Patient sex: F
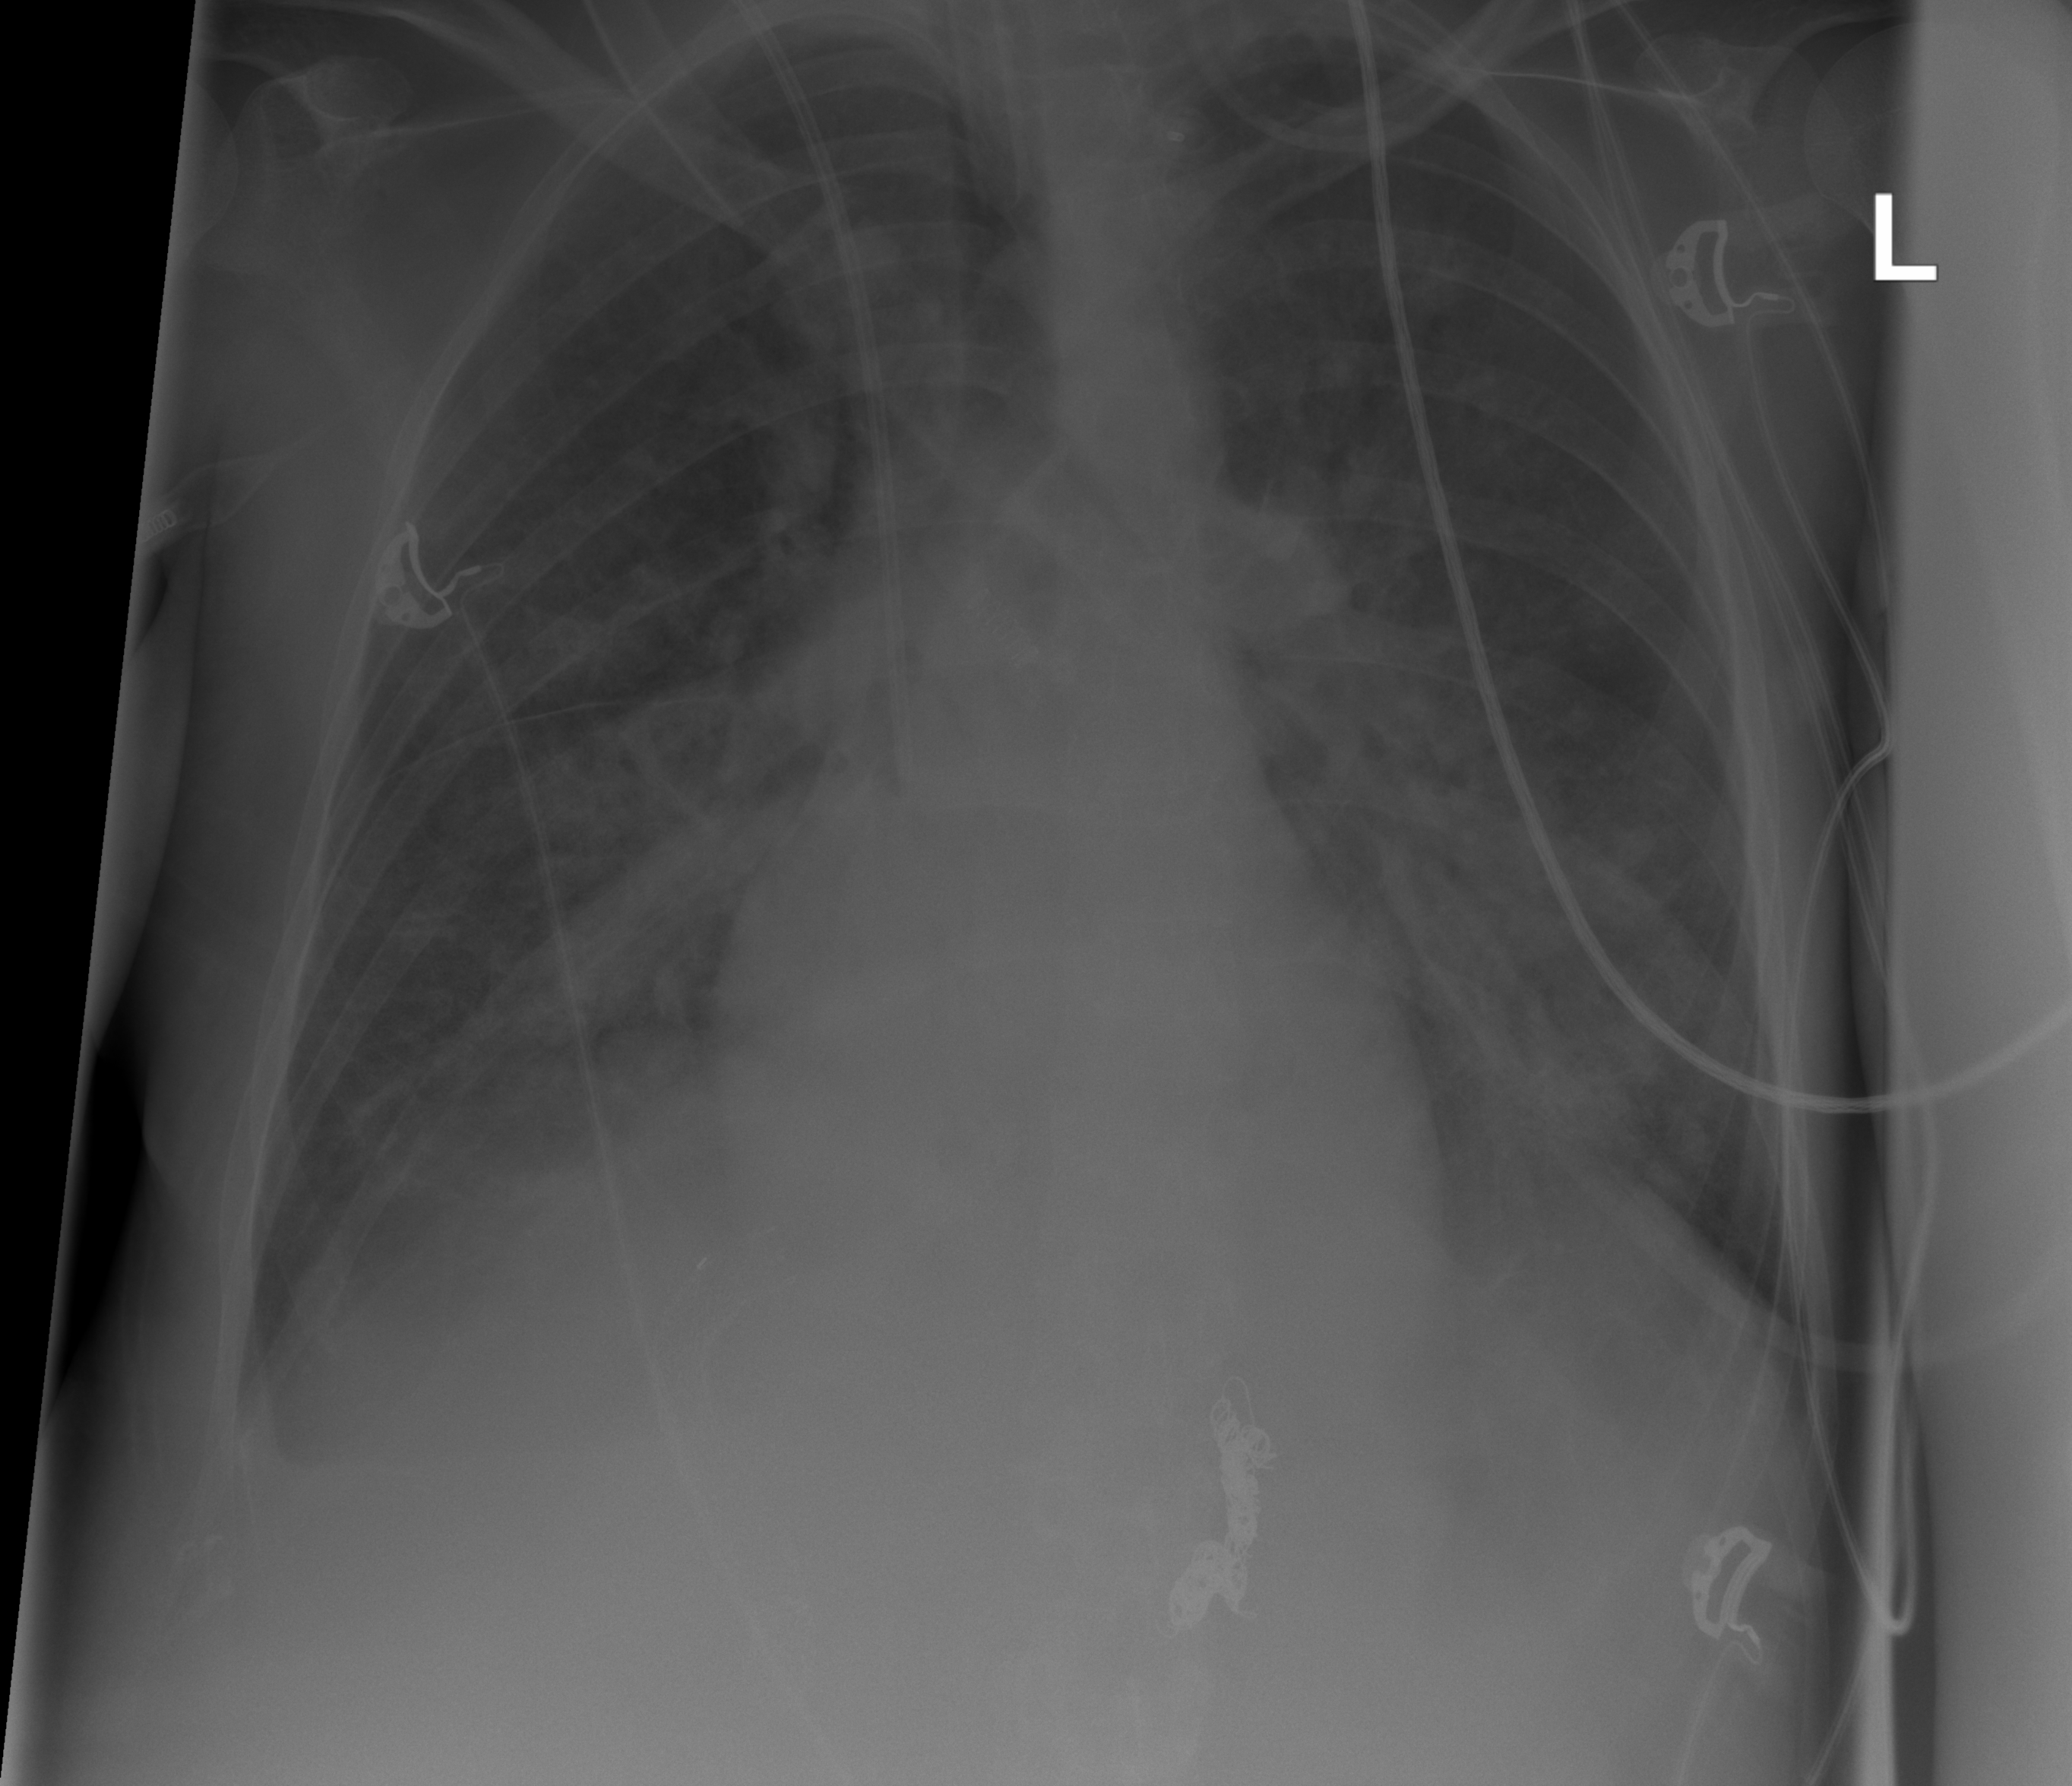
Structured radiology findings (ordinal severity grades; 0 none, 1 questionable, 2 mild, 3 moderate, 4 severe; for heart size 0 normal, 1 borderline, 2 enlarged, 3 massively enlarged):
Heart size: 0
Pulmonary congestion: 2
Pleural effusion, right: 2
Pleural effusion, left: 0
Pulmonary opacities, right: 3
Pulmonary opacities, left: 4
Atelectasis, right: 2
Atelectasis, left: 0